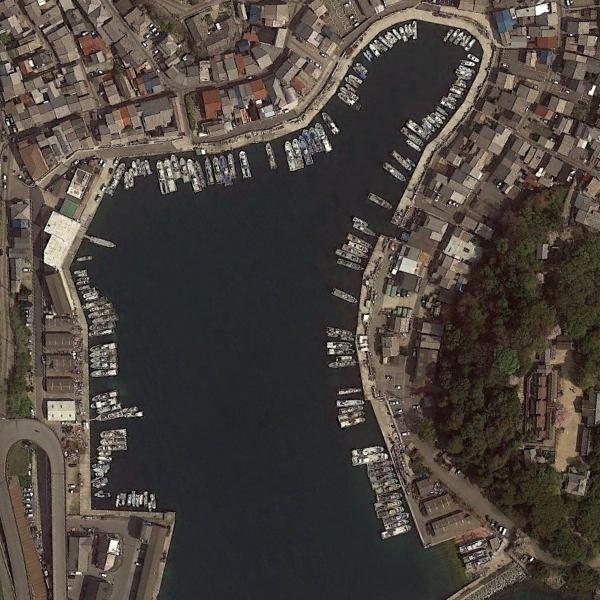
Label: Port